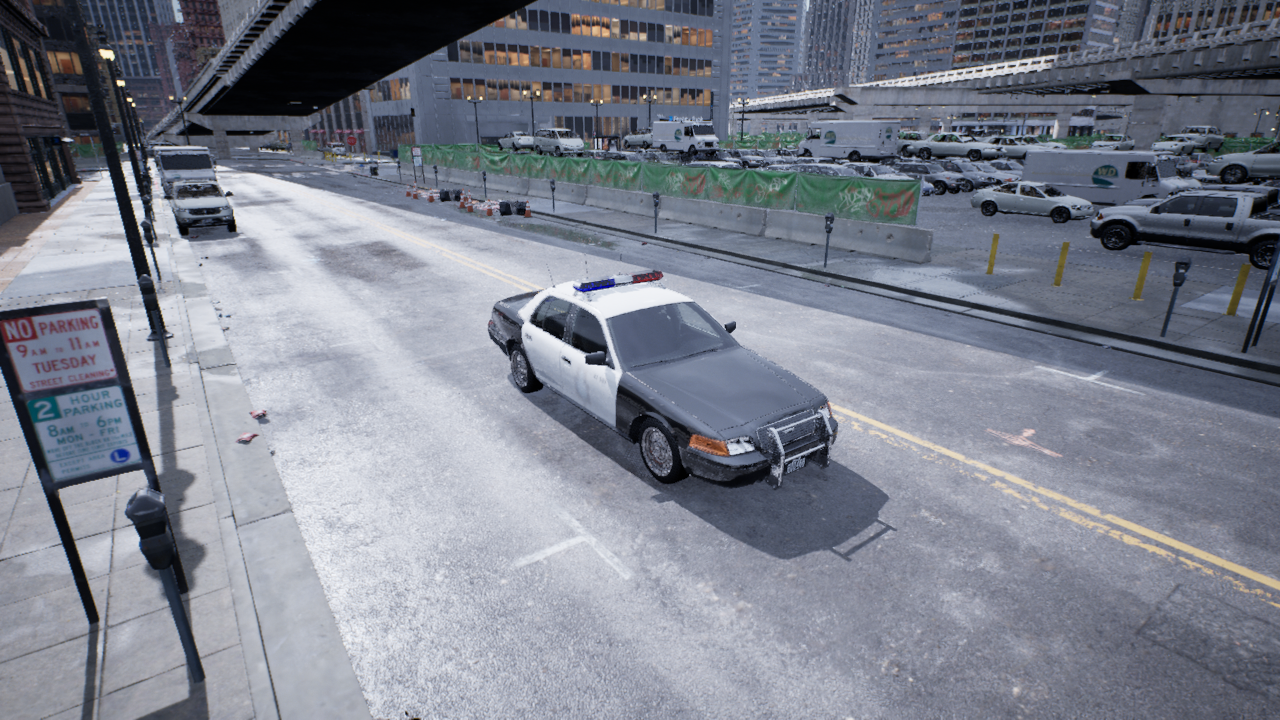
Venue: downtown
Lighting: overcast
Vehicle rig: sedan